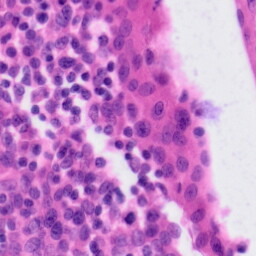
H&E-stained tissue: Tonsil